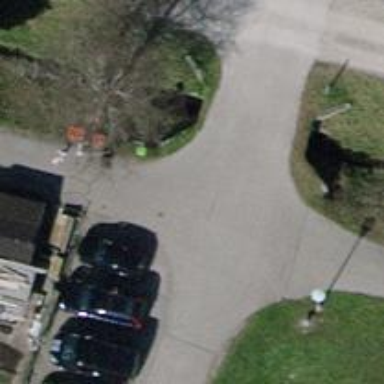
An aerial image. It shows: Bollard.